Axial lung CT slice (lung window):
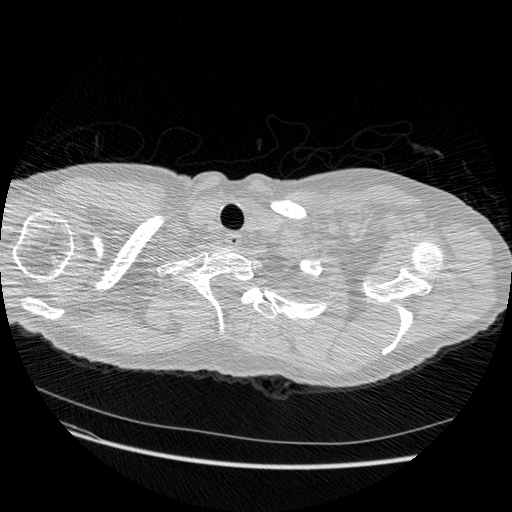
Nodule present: no